Question: I'm having trouble writing a SQL query to show the status of a row as it's own column as shown in the picture.

I was thinking of using an alias for Status as:
'SELECT 'Table A.Date', 'Table A.Status' as ... FROM Table A;'
But this doesn't resolve the issue on how to display each status type as their own column and number value.
Can someone point out how to do this?
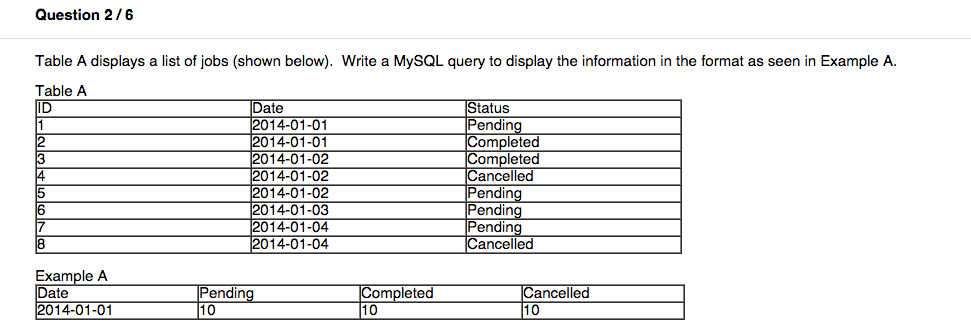
Answer: Try this one. I used 'CASE' statement to conditionally count the status as one depending on the status type given.
'''
SELECT
Date,
SUM(CASE WHEN Status='Pending' THEN 1 ELSE 0 END)Pending,
SUM(CASE WHEN Status='Completed' THEN 1 ELSE 0 END)Completed,
SUM(CASE WHEN Status='Cancelled' THEN 1 ELSE 0 END)Cancelled
FROM Table A
WHERE Date='2014-01-01'
GROUP BY Date
'''